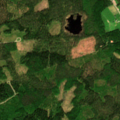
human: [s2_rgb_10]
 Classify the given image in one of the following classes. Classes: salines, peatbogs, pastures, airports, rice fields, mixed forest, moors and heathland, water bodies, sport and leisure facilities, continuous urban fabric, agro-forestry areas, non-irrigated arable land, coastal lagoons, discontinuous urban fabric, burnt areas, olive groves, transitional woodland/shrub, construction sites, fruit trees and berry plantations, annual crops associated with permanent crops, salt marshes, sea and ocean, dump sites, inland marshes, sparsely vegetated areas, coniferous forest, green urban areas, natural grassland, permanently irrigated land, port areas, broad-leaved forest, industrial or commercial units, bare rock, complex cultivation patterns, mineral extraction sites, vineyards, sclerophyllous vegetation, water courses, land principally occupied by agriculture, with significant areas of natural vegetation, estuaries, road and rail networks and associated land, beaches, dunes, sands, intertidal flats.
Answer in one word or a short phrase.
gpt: land principally occupied by agriculture, with significant areas of natural vegetation, coniferous forest, mixed forest, transitional woodland/shrub